Question: In my application I want to get data from a stored procedured where the table is not mapped in the application. In this stored procedure I added aliases to the column names which respond to the properties in my class.
'''
return Session.CreateSQLQuery("exec PER_PrikklokSaldi :IDPers :jaar :maand")
.AddScalar("Description", NHibernateUtil.String)
.AddScalar("StartSaldo", NHibernateUtil.Int32)
.AddScalar("Plus", NHibernateUtil.Int32)
.AddScalar("Minus", NHibernateUtil.Int32)
.AddScalar("EndSaldo", NHibernateUtil.Int32)
.SetParameter("IDPers", _employeeId)
.SetParameter("jaar", _year)
.SetParameter("maand", _month)
.SetResultTransformer(new AliasToBeanResultTransformer(typeof(ClockInfoSaldi)))
.List<ClockInfoSaldi>()
.ToList();
'''
'''
public class ClockInfoSaldi
{
public string Description { get; set; }
public int StartSaldo { get; set; }
public int Plus { get; set; }
public int Minus { get; set; }
public int EndSaldo { get; set; }
}
'''

I can run this:
'''
var test = Session.CreateSQLQuery("exec PER_PrikklokSaldi :IDPers :jaar :maand")
.SetParameter("IDPers", _employeeId)
.SetParameter("jaar", _year)
.SetParameter("maand", _month)
'''
But when I run the first mentioned HQL code I get this error: {"could not execute query
[ exec PER_PrikklokSaldi @p0 @p1 @p2 ]
Name:IDPers - Value:827 Name:jaar - Value:2014 Name:maand - Value:1
[SQL: exec PER_PrikklokSaldi @p0 @p1 @p2]"}
InnerException: {"Incorrect syntax near '@p1'."}
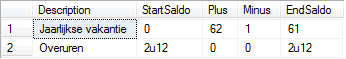
Answer: The answer is hidden in the exception :
> {"could not execute query
[ exec PER_PrikklokSaldi @p0 @p2 ]
Name:IDPers - Value:827 Name:jaar - Value:2014 Name:maand - Value:1
[SQL: exec PER_PrikklokSaldi @p0 @p1 @p2]"}
The parameters should be split by comma:
'''
var test = Session.CreateSQLQuery("exec PER_PrikklokSaldi :IDPers, :jaar, :maand")
.SetParameter("IDPers", _employeeId)
.SetParameter("jaar", _year)
.SetParameter("maand", _month)
'''
or maybe rather this
'''
"exec PER_PrikklokSaldi @IDPers=:IDPers, @jaar=:jaar, @maand=:maand"
'''
To execute this instead
> exec PER_PrikklokSaldi @p0, @p1, @p2